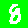
Digit: 8